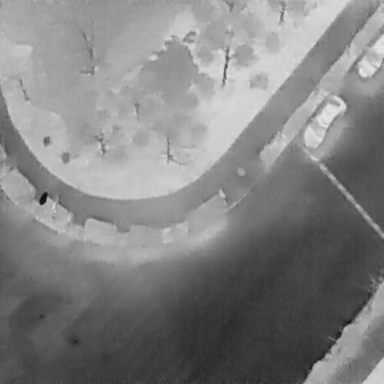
There are two Cars in the infrared image.